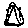
Label: hexagon